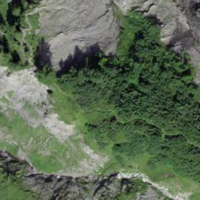
EUNIS habitat code: 23
Species observed at this site:
Hedysarum hedysaroides